Question: I'm trying to download a XML file that is gzip compressed from a server for that I use the following code:
'''
HttpParams httpParameters = new BasicHttpParams();
int timeoutConnection = 3000;
HttpConnectionParams.setConnectionTimeout(httpParameters, timeoutConnection);
int timeoutSocket = 5000;
HttpConnectionParams.setSoTimeout(httpParameters, timeoutSocket);
DefaultHttpClient client = new DefaultHttpClient(httpParameters);
HttpGet response = new HttpGet(urlData);
client.addRequestInterceptor(new HttpRequestInterceptor() {
@Override
public void process(HttpRequest request, HttpContext context) {
// Add header to accept gzip content
if (!request.containsHeader("Accept-Encoding")) {
request.addHeader("Accept-Encoding", "gzip");
}
}
});
client.addResponseInterceptor(new HttpResponseInterceptor() {
@Override
public void process(HttpResponse response, HttpContext context) {
// Inflate any responses compressed with gzip
final HttpEntity entity = response.getEntity();
final Header encoding = entity.getContentEncoding();
if (encoding != null) {
for (HeaderElement element : encoding.getElements()) {
if (element.getName().equalsIgnoreCase("gzip")) {
response.setEntity(new InflatingEntity(response.getEntity()));
break;
}
}
}
}
});
ResponseHandler<String> responseHandler = new BasicResponseHandler();
return client.execute(response, responseHandler);
'''
InflatingEntity method:
'''
private static class InflatingEntity extends HttpEntityWrapper {
public InflatingEntity(HttpEntity wrapped) {
super(wrapped);
}
@Override
public InputStream getContent() throws IOException {
return new GZIPInputStream(wrappedEntity.getContent());
}
@Override
public long getContentLength() {
return -1;
}
}
'''
If I remove everything related to Gzip compression and replace the compressed XML file from the server with a normal XML everything works fine, but after I implement the Gzip compression I get the compressed string:

Does anyone knows what is missing in my code to get the decompressed XML?
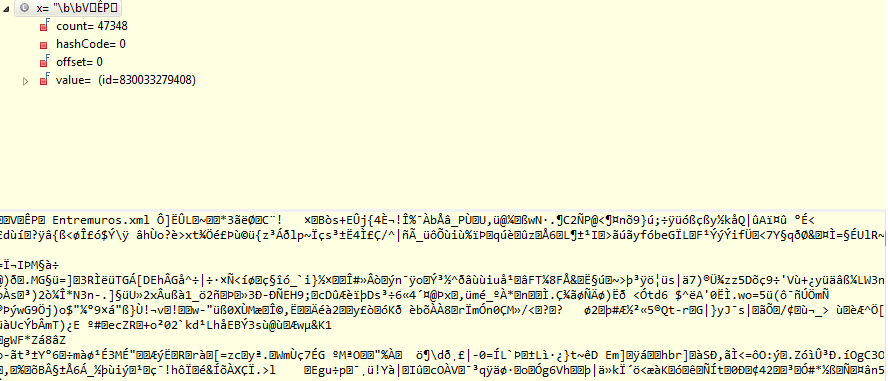
Answer: I have solved the problem, my response didn't have an entity so the code was not decompressing the response since that part of the code was not being reached, here is the modification in the responseinterceptor:
'''
client.addResponseInterceptor(new HttpResponseInterceptor() {
@Override
public void process(HttpResponse response, HttpContext context) {
response.setEntity(new InflatingEntity(response.getEntity()));
}
});
'''